Question: How can I align at the same time: 'float:right' elements 'B & C' next to 'element A', and 'align' 'element B' to the bottom of 'element A', and 'element C' to the top:
When I add the float to 'elements B & C', these two elements are aligned to the top of 'element A', what I want is shown on the next image:

'element A' doesnt have a fixed size.
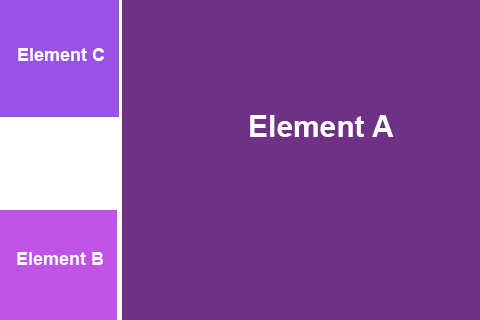
Answer: I do not think that this can be done with floats. I would try nesting div C and B within A, and then positioning them absolutely in relation to A.
So something like this:
HTML
'''
<div class="a">a
<div class="b">b</div>
<div class="c">c</div>
</div>
'''
CSS
'''
.a {
margin-left: 60px;
position: relative;
}
.b, .c {
position: absolute;
left: -60px;
}
.b {
bottom: 0;
}
.c {
top: 0;
}
'''
See <URL> example.